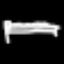
Label: bed